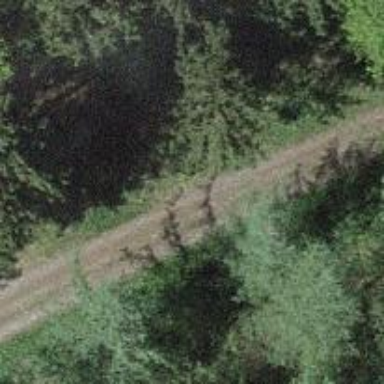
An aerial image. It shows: Gravel track.